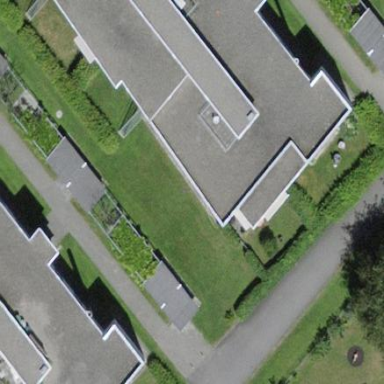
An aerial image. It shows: Image showing building with apartments.